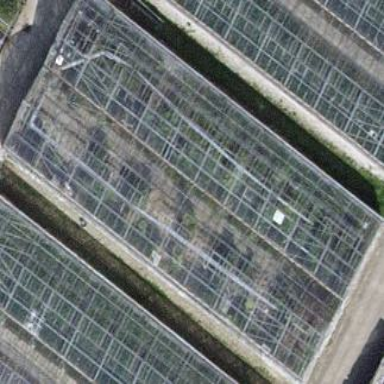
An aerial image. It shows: Greenhouse.